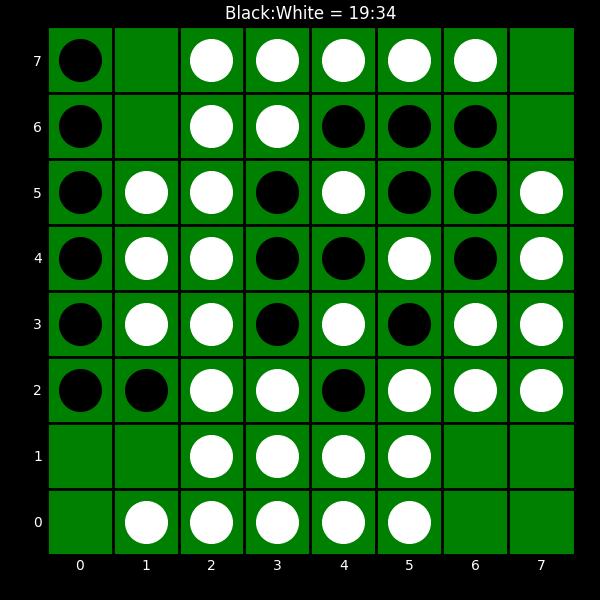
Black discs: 19
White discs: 34